Interaction volume radius: 5 \u00c5
Interaction volume height: 30 \u00c5
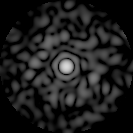
Disorder parameter: 0.8324